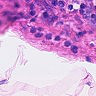
Metastatic tissue present: no